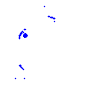
Particle: pion